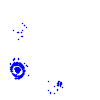
Particle: electron